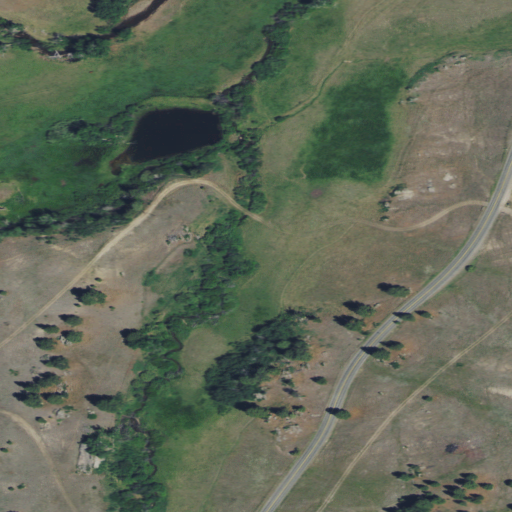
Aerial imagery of valley in Montana named Colorado Gulch containing pasture, grassland, open development, shrub, woody wetlands, evergreen forest, and herbaceous wetlands